Question: Each time I want to install a package with NuGet, depending of the package, a lot of differents versions of the package are installed.
For example, if I try to install Ninject, when I go to the folder 'packages/Ninject/lib', I have a folder for each version of the framework that the creator of the libraries supported.

Must I have to delete all folders manually that I don't want or is there any feature to prevent having folders created that have a different version of the framework than my project?
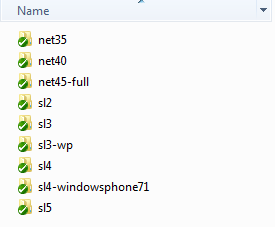
Answer: The NuGet package is always extracted fully on disk. When installing into specific projects, we reference the one that matters for your project. We haven't invested the time to only unpack what's required for the project being installed since most people don't commit their packages to source control ( <URL>.